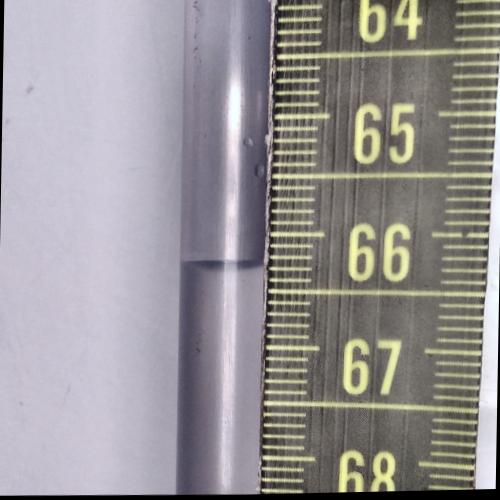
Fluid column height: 66.3 cm